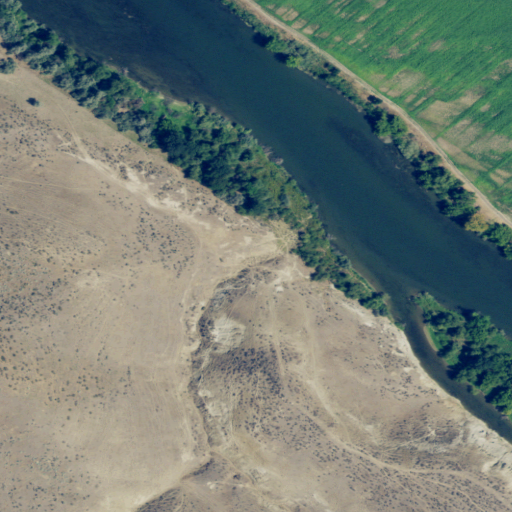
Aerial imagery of valley in Oregon named Bridge Gulch containing grassland, shrub, open water, cultivated crops, herbaceous wetlands, and woody wetlands